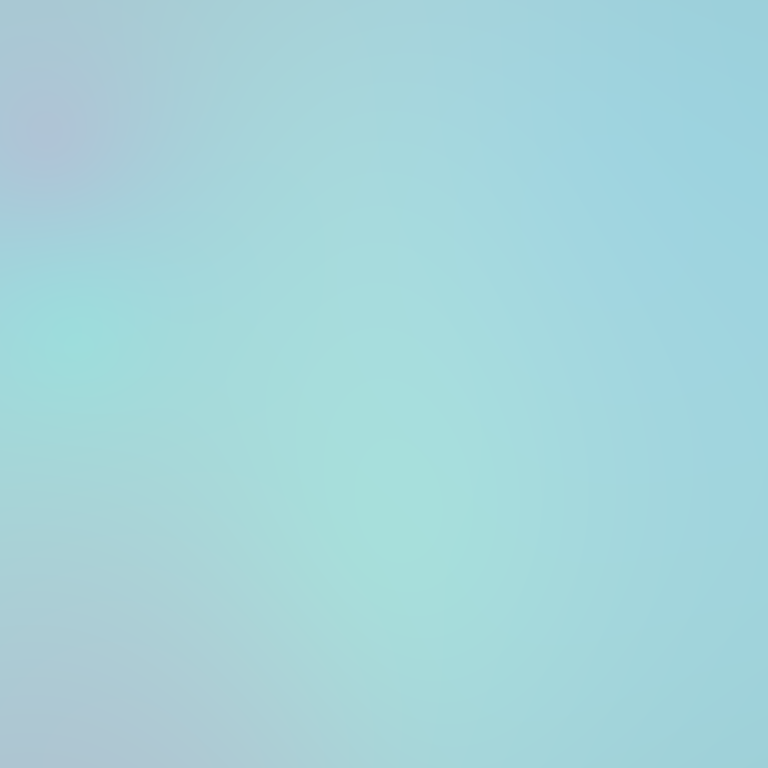
Abstract light effect, smooth gradient from soft teal to light blue, calm atmosphere, diffuse light, no room, no furniture, no objects.